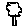
Label: tree